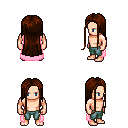
a pixel art fantasy rpg character, male body template, human, light skin, pink cape, teal pants, brown extra-long hairstyle, four views (front, back, left, right), 2x2 character sprite sheet, small pixel art, hard edges, no anti-aliasing